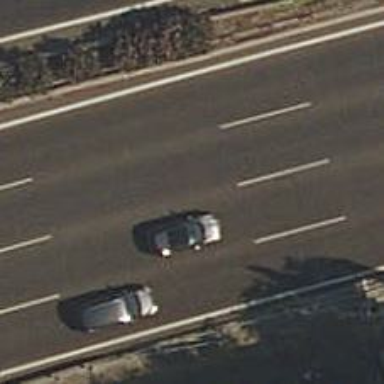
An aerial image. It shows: Asphalt motorway.